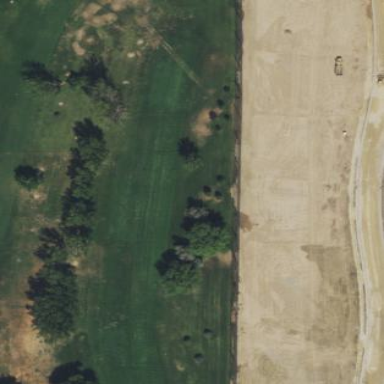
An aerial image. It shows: Mowed grass area used as golf fairway.